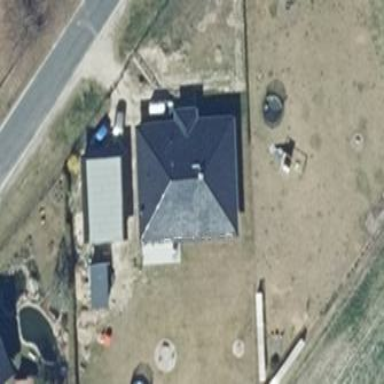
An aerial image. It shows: Beige house with multiple parts.